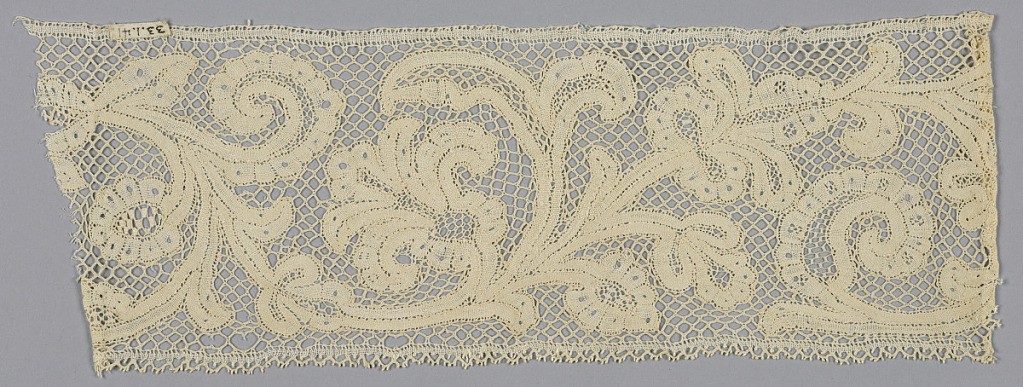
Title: Band
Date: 18th century
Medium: linen Technique: bobbin made continuous tape with net added (Valenciennes style net)
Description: Band of Milanese-style lace in a scroll pattern.